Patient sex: M
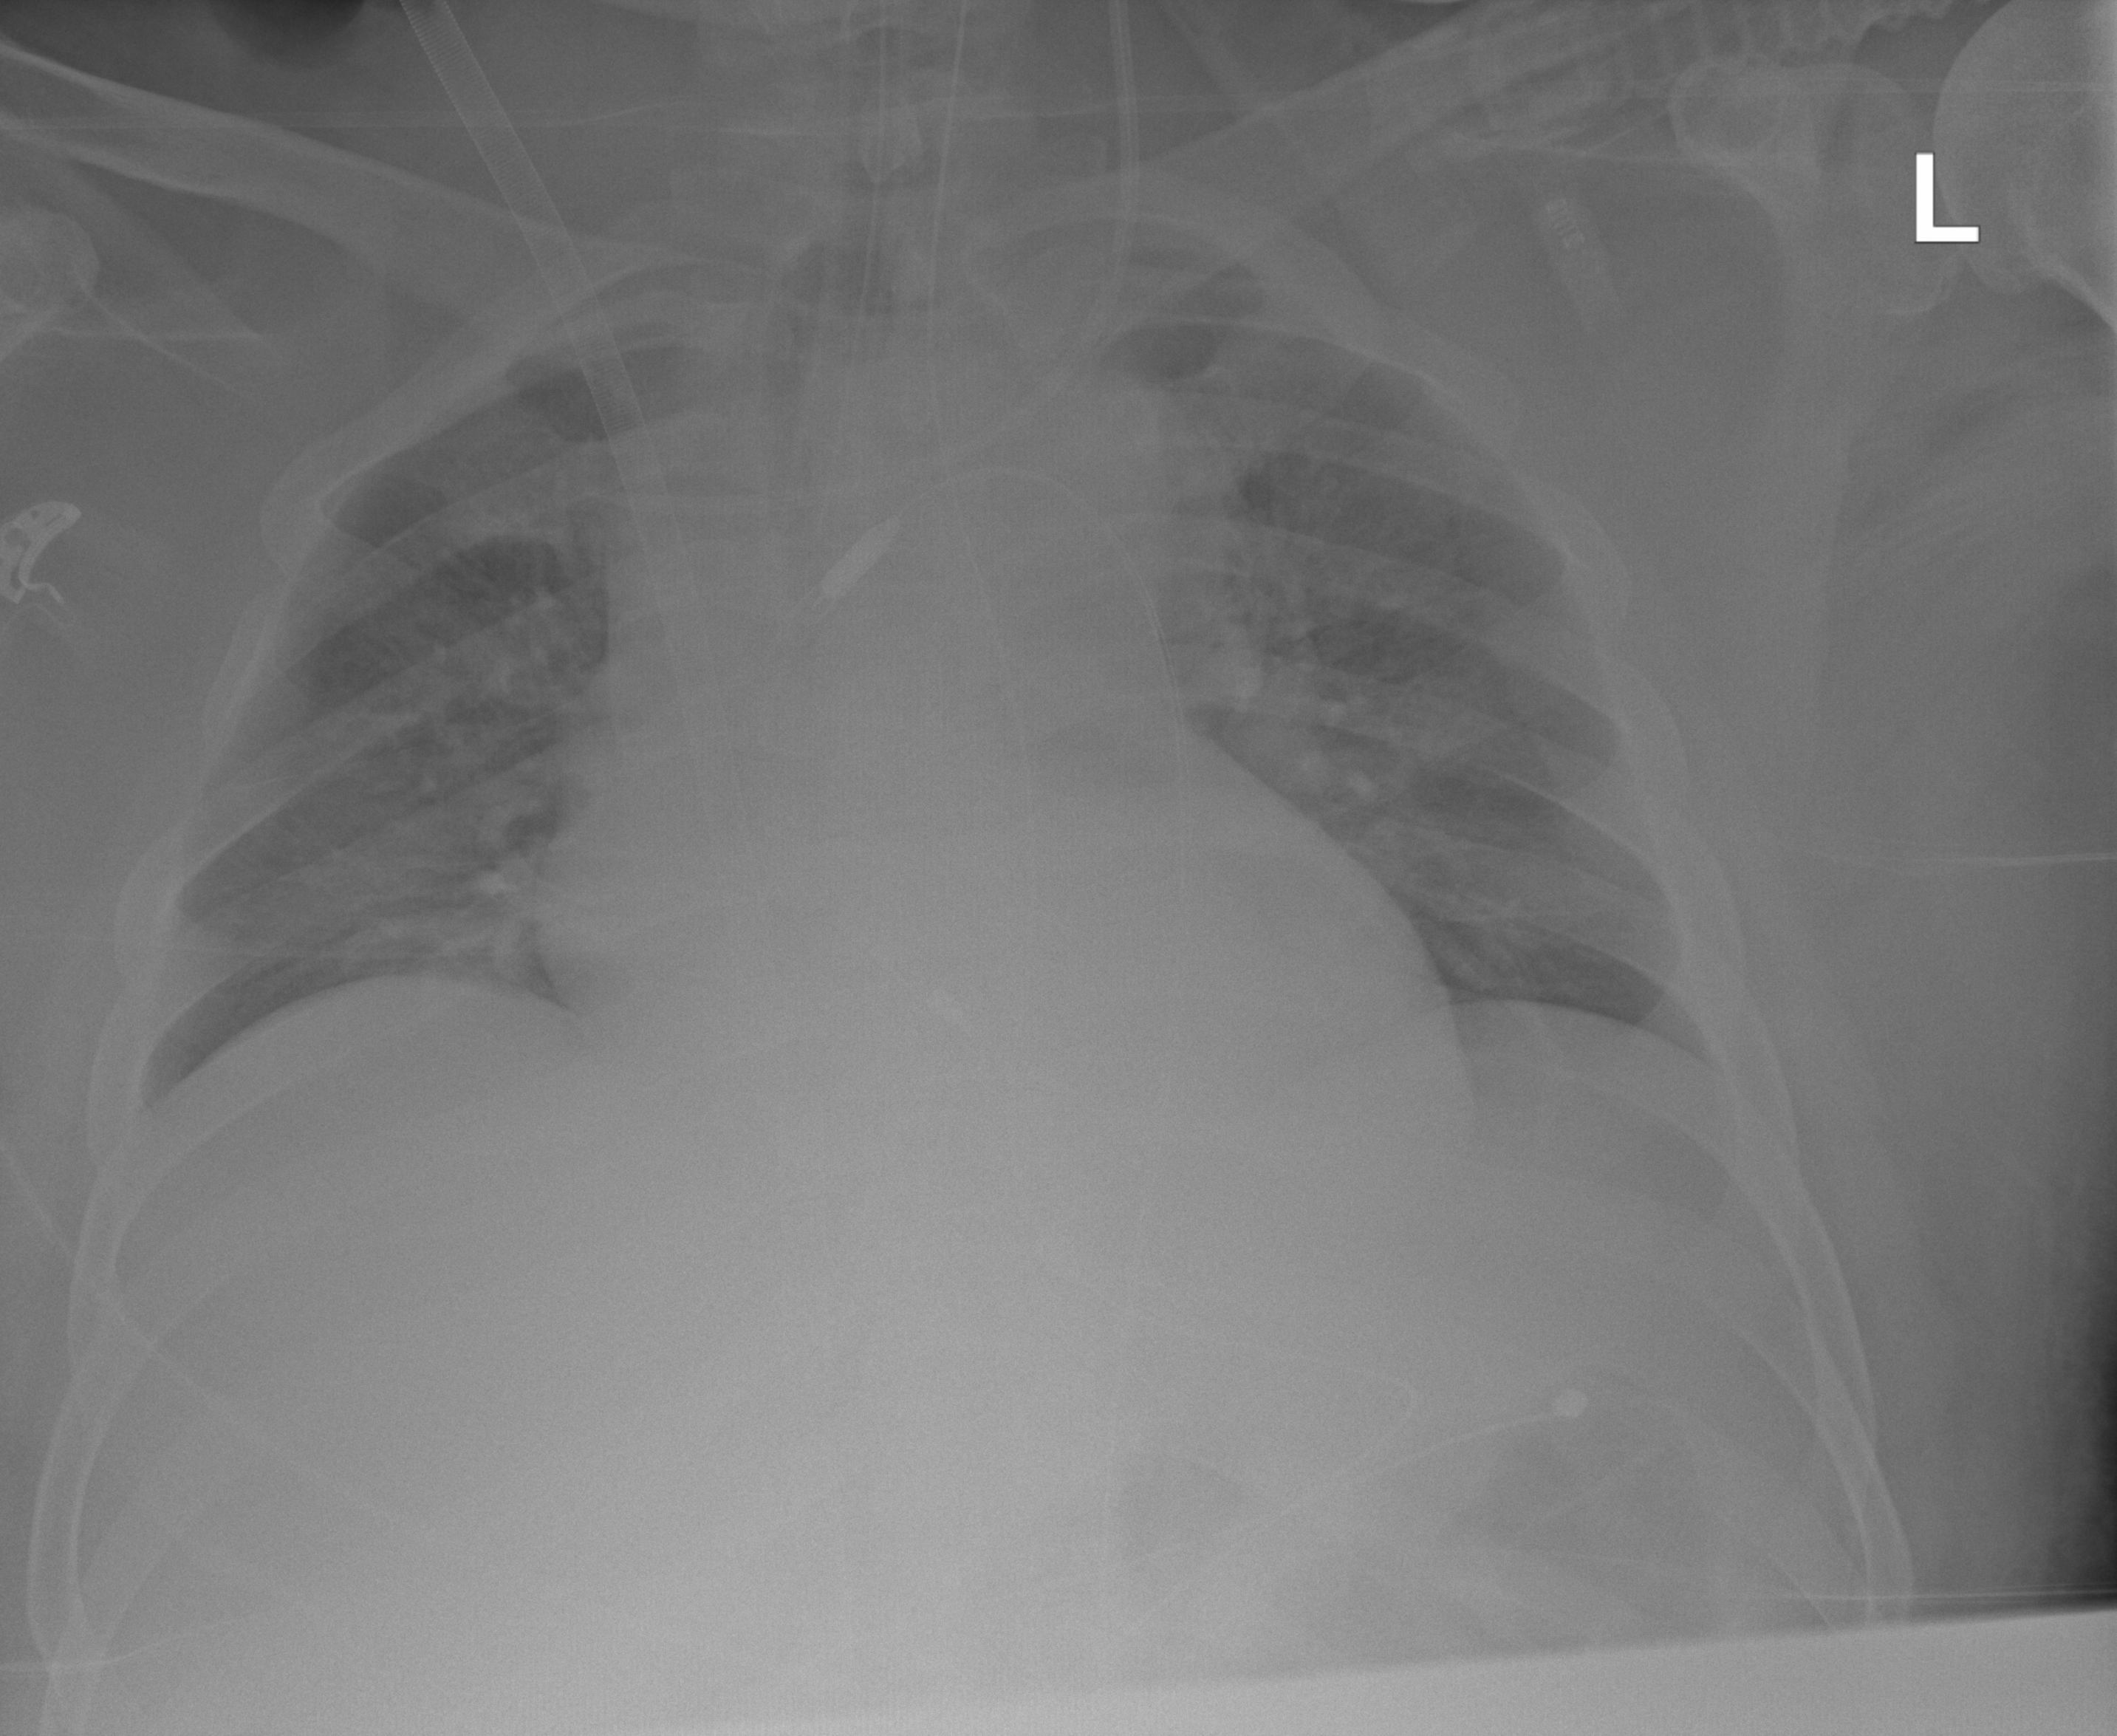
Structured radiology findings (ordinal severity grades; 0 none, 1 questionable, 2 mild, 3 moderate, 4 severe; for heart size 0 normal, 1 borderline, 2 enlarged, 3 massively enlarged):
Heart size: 1
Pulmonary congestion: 0
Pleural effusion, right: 0
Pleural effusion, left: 0
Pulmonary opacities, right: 0
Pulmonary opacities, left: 0
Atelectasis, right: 2
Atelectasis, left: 2